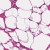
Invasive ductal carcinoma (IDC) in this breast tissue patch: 0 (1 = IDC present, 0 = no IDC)